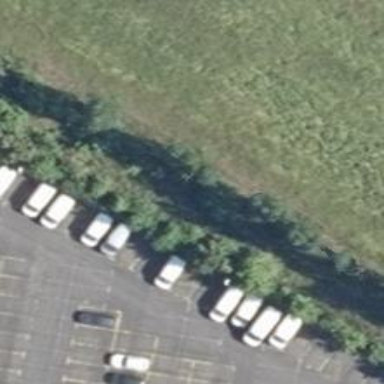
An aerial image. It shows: Parking aisle designated as service road.